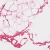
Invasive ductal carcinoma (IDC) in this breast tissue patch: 0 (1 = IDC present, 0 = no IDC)